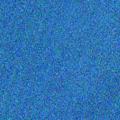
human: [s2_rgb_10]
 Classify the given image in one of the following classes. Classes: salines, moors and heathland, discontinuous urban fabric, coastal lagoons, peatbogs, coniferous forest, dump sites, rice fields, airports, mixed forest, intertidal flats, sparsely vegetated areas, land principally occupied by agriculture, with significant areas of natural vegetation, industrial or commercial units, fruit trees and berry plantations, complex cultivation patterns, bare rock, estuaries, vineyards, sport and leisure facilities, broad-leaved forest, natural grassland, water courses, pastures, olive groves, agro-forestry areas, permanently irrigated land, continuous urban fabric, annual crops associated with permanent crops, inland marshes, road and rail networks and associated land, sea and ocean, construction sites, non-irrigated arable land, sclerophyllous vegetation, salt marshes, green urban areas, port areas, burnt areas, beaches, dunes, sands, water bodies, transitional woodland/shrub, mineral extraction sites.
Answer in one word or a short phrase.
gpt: sea and ocean